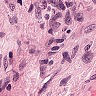
Metastatic tissue present: no